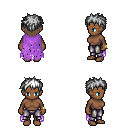
a pixel art fantasy rpg character, female body template, human, dark skin, maroon tattered cape, metal pants, white bedhead hairstyle, bracelets, four views (front, back, left, right), 2x2 character sprite sheet, small pixel art, hard edges, no anti-aliasing